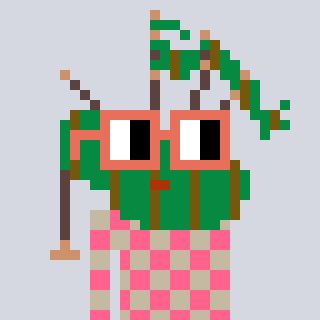
a pixel art character with square orange glasses, a bagpipe-shaped head and a bege-colored body on a cool background